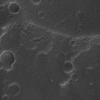
Atmospheric dust classification: not_dusty